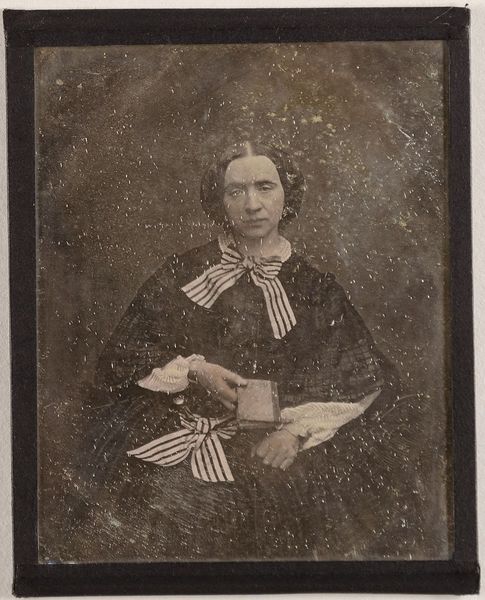
Titel: Frau Harbou
Künstler: Jørgen Theodor Bloch
Standort: Hamburg
Institution: Museum für Kunst und Gewerbe Hamburg
Schlagwörter: frau, portrait, figur, foto, fotografie, photographie, photo, lichtbild, daguerreotypie, bildwerke, angewandte und bildende kunst, hessische systematik, porträt, porträtfotografie, porträtphotographie, hüftbild